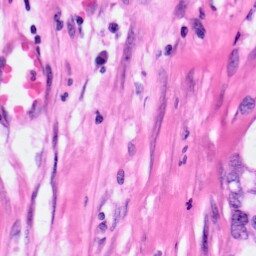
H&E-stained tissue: Pancreatic